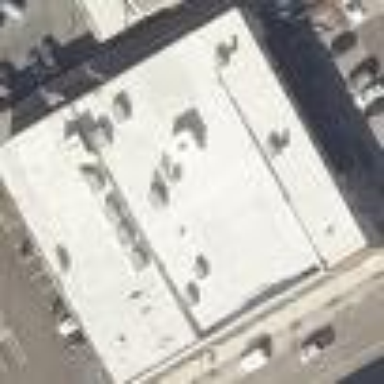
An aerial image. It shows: Commercial building.